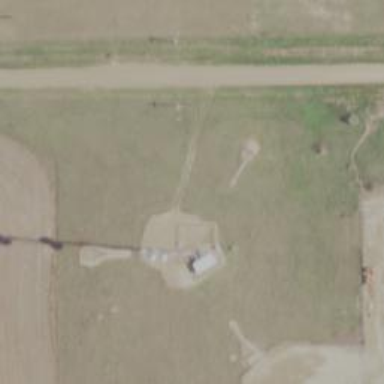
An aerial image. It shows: Communication mast tower.